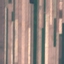
Land use / land cover: AnnualCrop